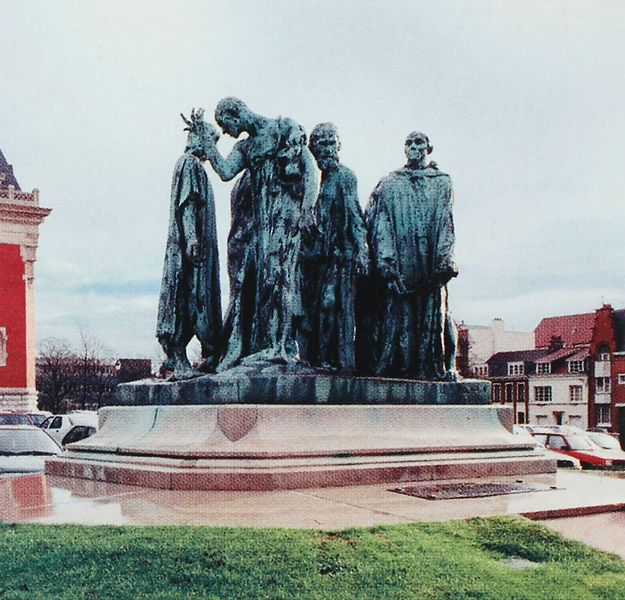
Titel: Bürger von Calais
Künstler: Auguste Rodin
Schlagwörter: hand, finger, wiese, bart, bärtig, stehen, vollbart, nass, fassaden, winter, auto, bronze, regen, autos, parkplatz, parken, sthen, rotes haus